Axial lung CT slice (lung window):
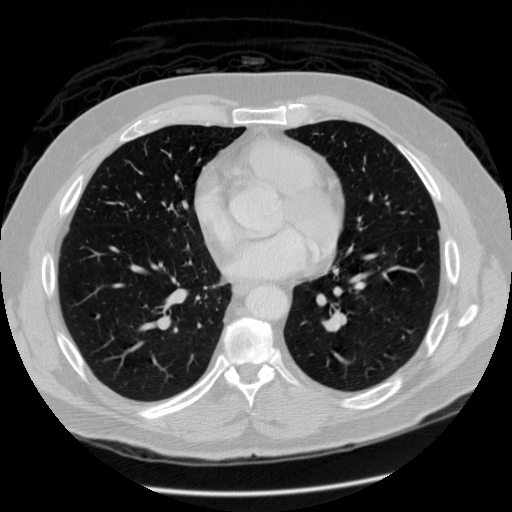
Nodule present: no